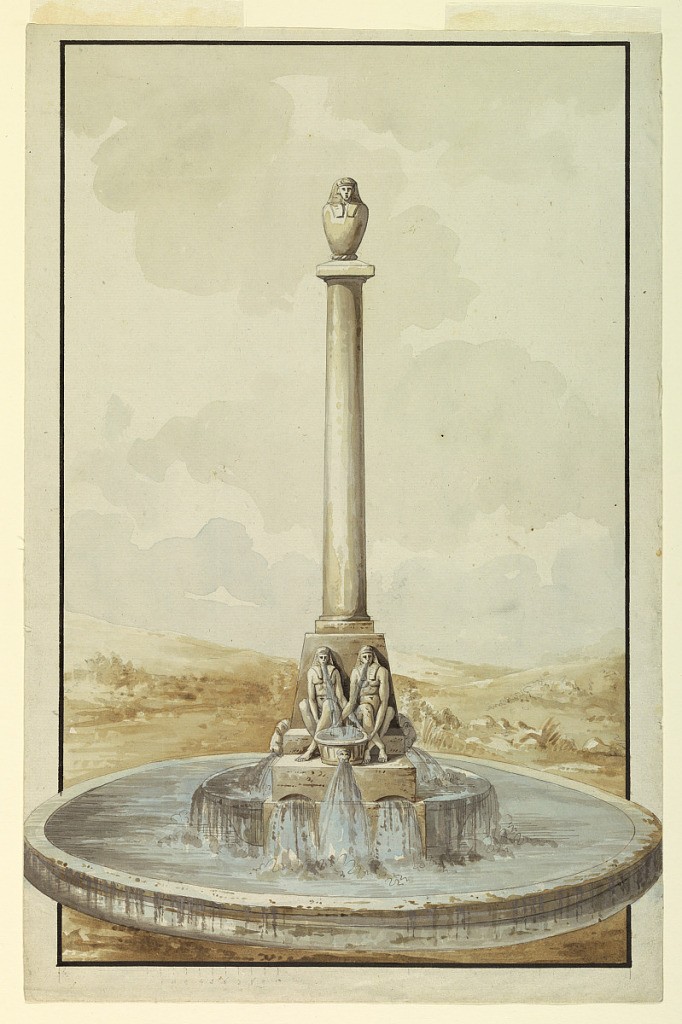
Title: Design for Fountain with Canopic Jar
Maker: Giuseppe Barberi, Italian, 1746–1809
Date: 1790
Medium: Pen and black ink, brush and gray wash, traces of graphite on off-white laid paper
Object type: Drawing
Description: In the center of a wide, low basin stands a column topped with a canopic jar. At the base sit two Egyptian figures with water flowing from their mouths.